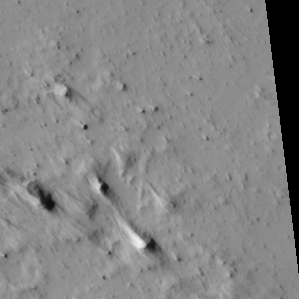
Label: non_frost